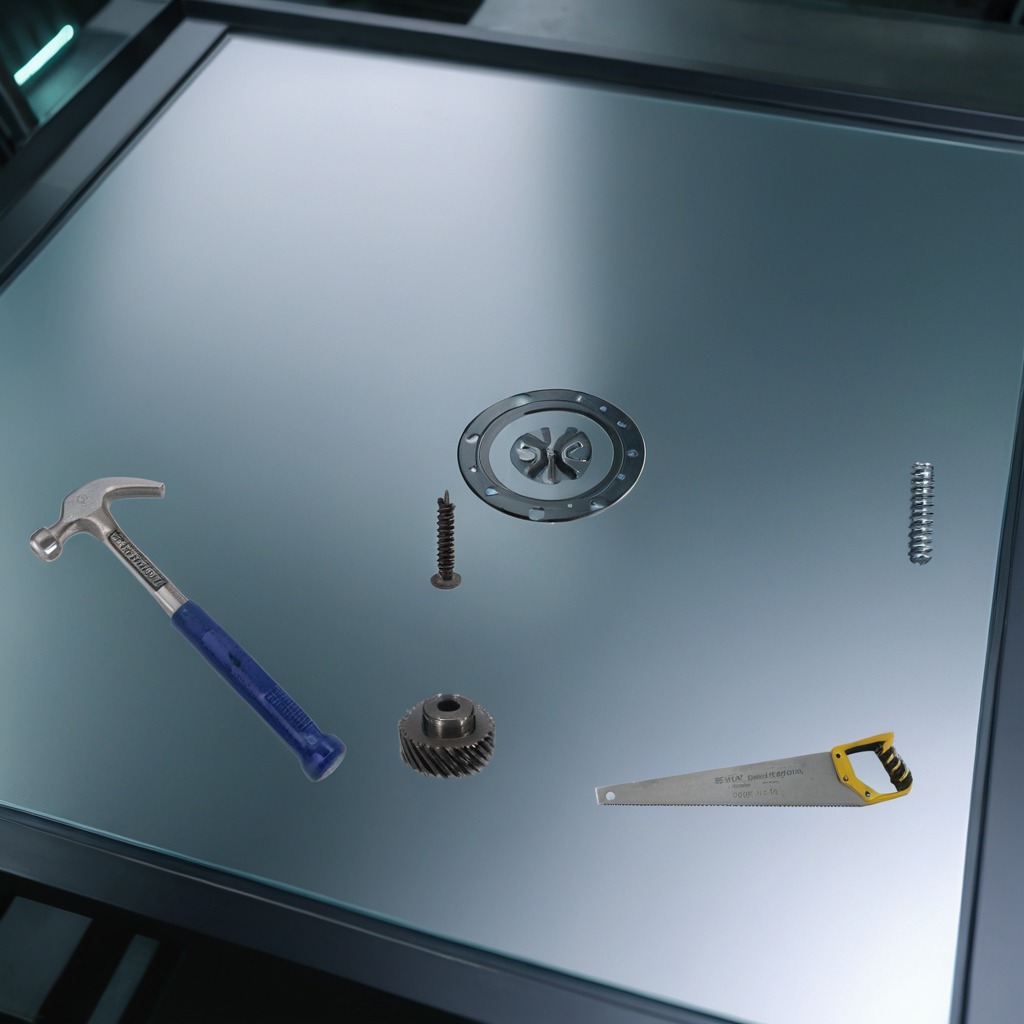
A steel gear with teeth, a hammer, a metal machine screw, a coiled metal spring, and a handheld metal saw are lying on the metal table in a machine shop under fluorescent lights.